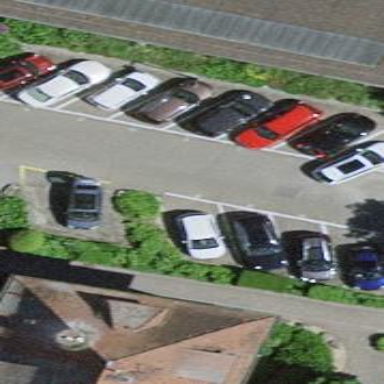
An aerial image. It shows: Diagonal street-side parking area.